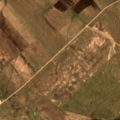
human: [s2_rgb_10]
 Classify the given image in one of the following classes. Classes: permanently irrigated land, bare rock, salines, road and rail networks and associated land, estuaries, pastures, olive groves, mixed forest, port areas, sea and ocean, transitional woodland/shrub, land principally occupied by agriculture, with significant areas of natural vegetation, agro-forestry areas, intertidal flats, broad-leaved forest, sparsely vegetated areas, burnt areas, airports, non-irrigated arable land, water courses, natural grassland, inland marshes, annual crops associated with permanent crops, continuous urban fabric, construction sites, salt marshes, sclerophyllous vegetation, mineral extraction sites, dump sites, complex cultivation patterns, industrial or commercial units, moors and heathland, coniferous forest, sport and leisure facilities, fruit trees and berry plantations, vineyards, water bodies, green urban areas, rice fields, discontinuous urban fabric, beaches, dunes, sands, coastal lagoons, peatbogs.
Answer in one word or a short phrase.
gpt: discontinuous urban fabric, non-irrigated arable land, land principally occupied by agriculture, with significant areas of natural vegetation, transitional woodland/shrub